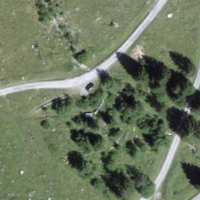
EUNIS habitat code: 23
Species observed at this site:
Alnus alnobetula